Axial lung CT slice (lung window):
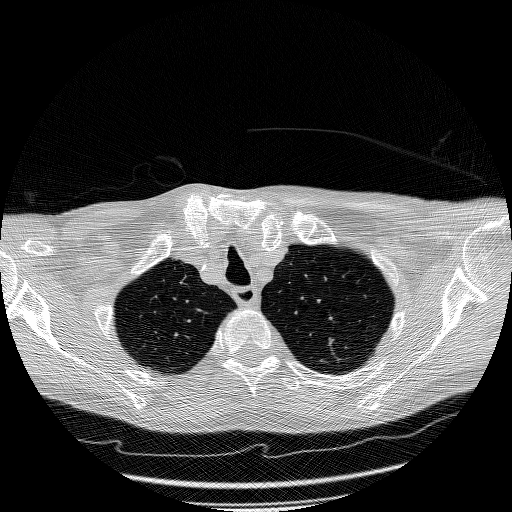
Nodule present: no